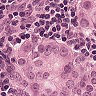
Metastatic tissue present: yes